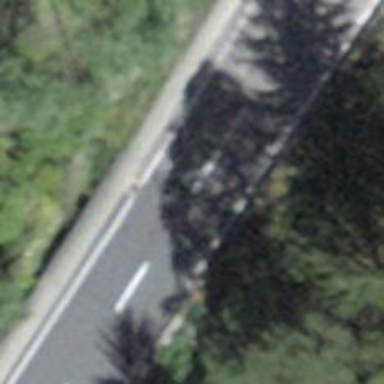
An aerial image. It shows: Lift gate barrier.